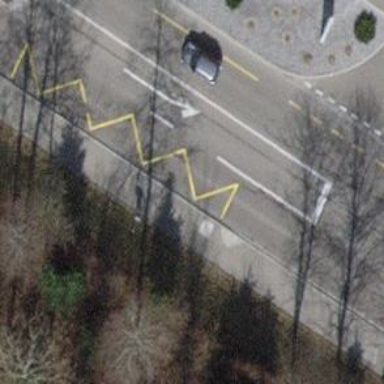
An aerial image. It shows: Bus stop with designated public transport stop position.